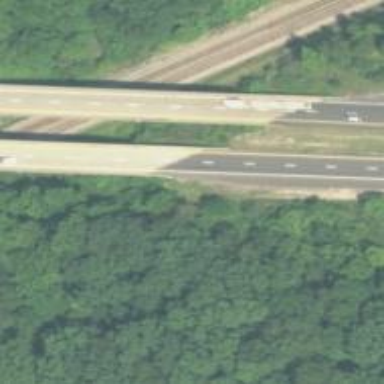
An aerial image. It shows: Motorway bridge.